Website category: university
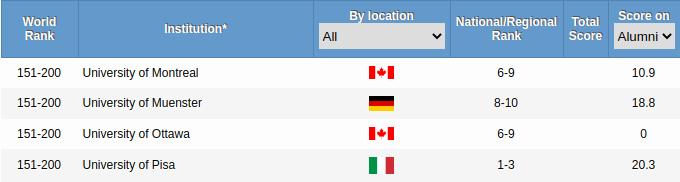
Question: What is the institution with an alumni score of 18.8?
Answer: University of Muenster

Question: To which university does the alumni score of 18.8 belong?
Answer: University of Muenster

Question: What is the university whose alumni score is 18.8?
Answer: University of Muenster

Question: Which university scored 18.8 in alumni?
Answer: University of Muenster

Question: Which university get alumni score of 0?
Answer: University of Ottawa

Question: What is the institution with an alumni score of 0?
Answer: University of Ottawa

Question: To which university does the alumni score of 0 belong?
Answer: University of Ottawa

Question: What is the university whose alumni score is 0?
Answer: University of Ottawa

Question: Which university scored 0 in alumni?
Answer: University of Ottawa

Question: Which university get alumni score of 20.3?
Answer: University of Pisa

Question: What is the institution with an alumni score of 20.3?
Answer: University of Pisa

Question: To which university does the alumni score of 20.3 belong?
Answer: University of Pisa

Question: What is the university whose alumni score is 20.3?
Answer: University of Pisa

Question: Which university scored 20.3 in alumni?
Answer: University of Pisa